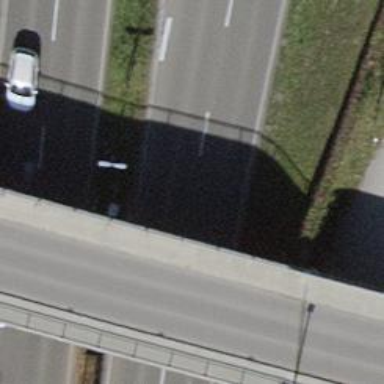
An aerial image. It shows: Primary highway passing through tunnel with asphalt surface.